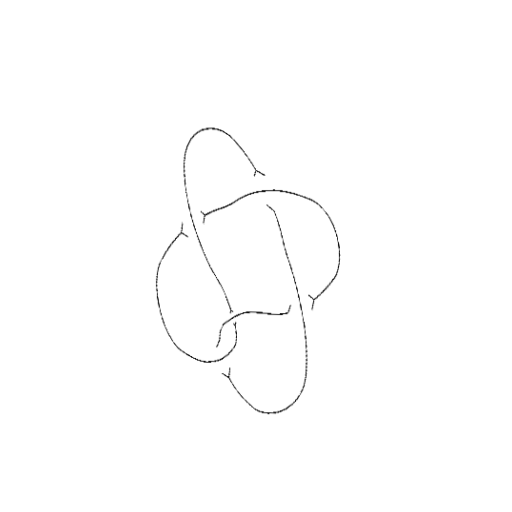
Crossing number: 5